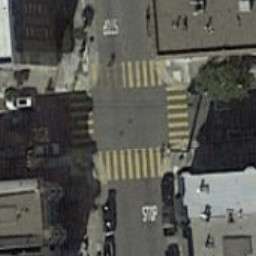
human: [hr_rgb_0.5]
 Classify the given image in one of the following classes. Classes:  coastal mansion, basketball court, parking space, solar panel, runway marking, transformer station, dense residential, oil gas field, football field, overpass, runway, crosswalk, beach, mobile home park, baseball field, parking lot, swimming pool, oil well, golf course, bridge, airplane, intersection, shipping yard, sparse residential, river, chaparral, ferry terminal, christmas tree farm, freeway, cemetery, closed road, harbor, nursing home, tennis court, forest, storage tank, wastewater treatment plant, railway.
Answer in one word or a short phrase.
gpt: crosswalk